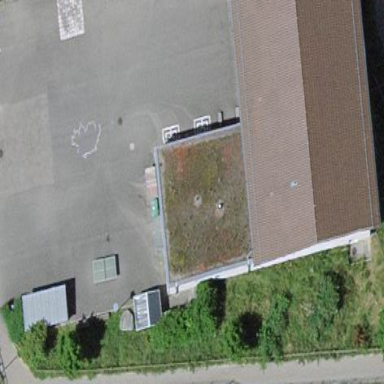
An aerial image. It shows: Building part with flat roof.